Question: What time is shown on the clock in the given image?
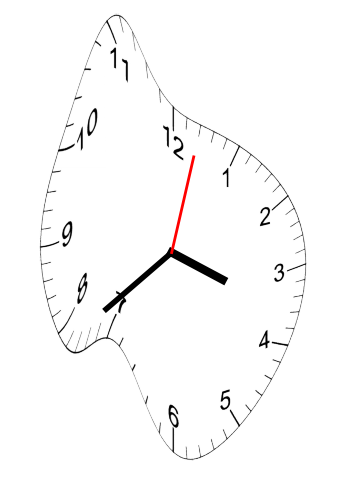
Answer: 03:38:02